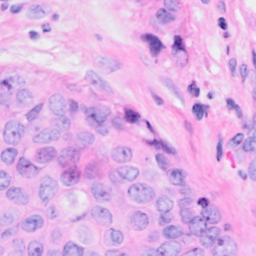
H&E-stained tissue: Breast